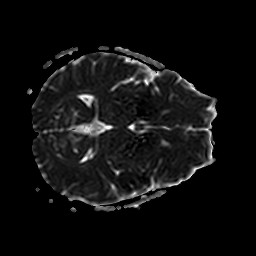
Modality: ADC
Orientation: axial
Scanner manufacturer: philips
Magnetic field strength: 3 T
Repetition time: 3.793 s
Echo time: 0.06119 s